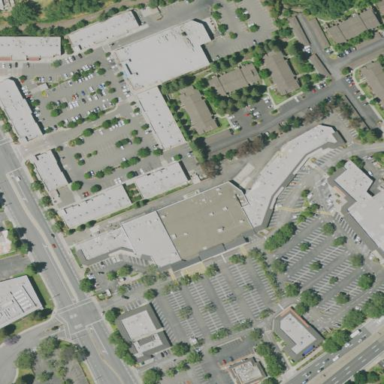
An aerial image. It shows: Commercial area.